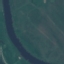
Land use / land cover: River